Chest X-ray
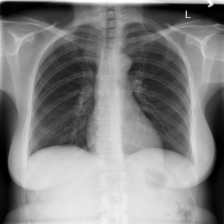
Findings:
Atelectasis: negative
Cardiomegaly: negative
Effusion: negative
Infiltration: negative
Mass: negative
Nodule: negative
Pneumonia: negative
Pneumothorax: negative
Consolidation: negative
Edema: negative
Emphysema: negative
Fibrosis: negative
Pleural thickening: negative
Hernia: negative